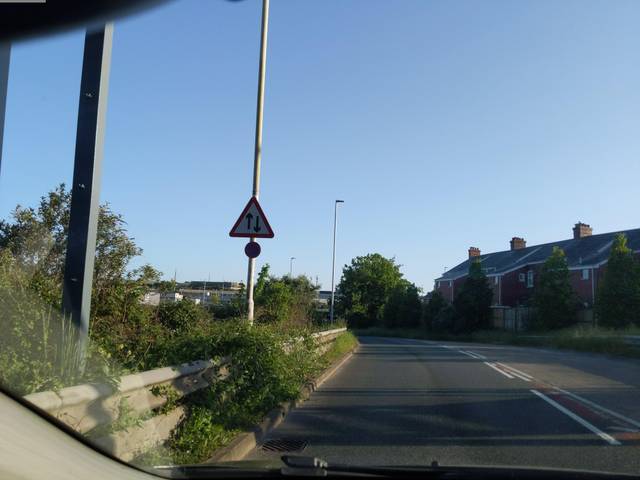
Region: United Kingdom
Coordinates: 50.372, -4.113